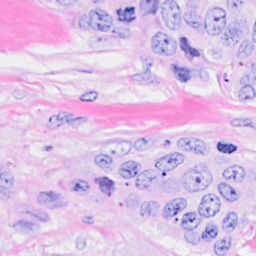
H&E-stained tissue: Breast